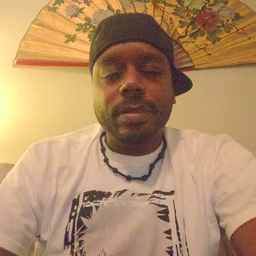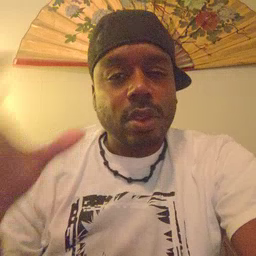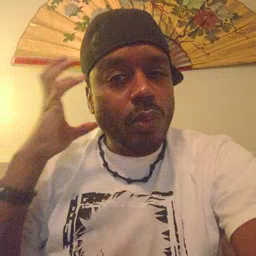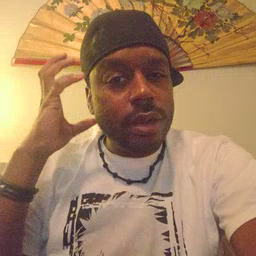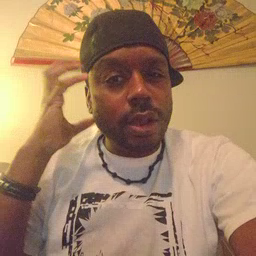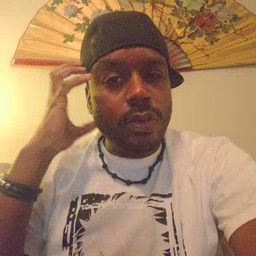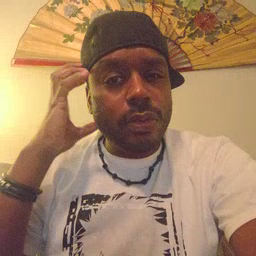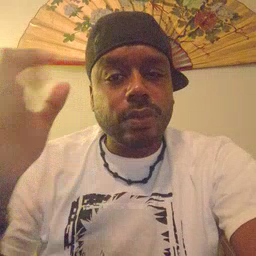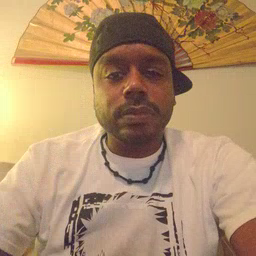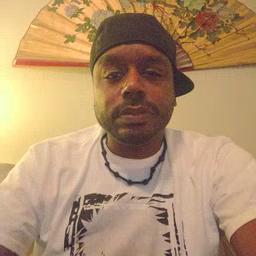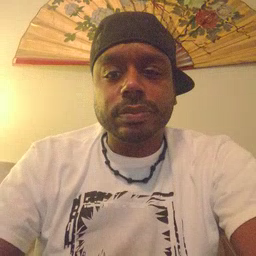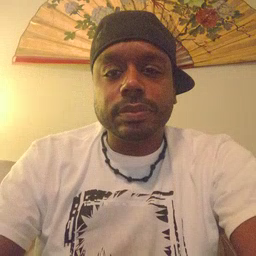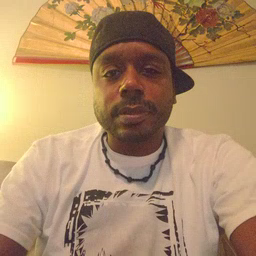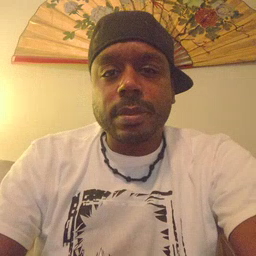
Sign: radio